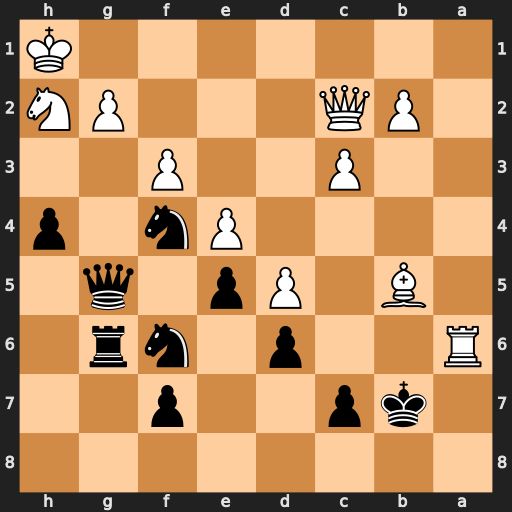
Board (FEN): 8/1kp2p2/R2p1nr1/1B1Pp1q1/4Pn1p/2P2P2/1PQ3PN/7K
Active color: b
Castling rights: -
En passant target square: -
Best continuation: Qxg2+ Qxg2 Rxg2